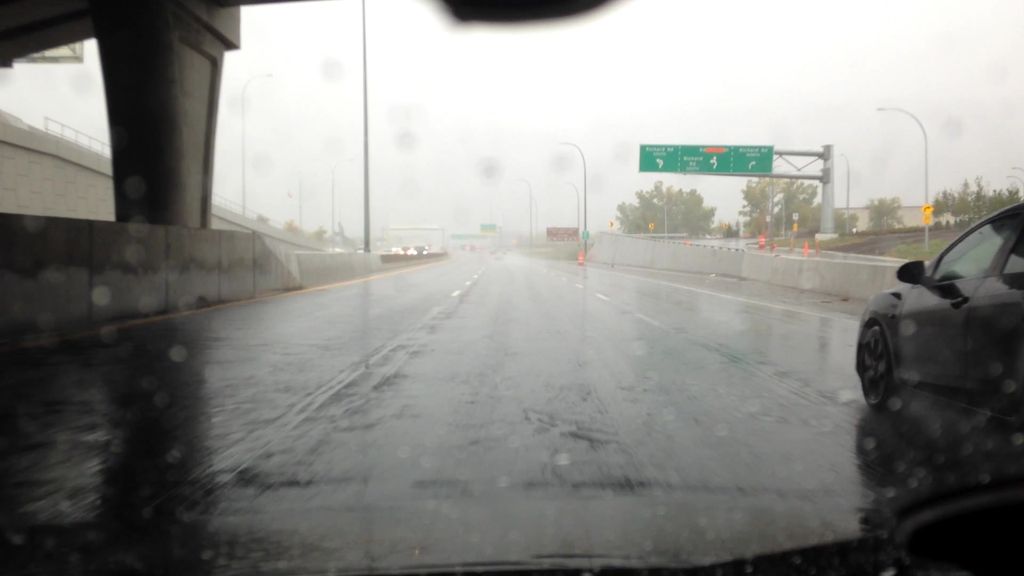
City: calgary